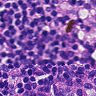
Metastatic tissue present: no